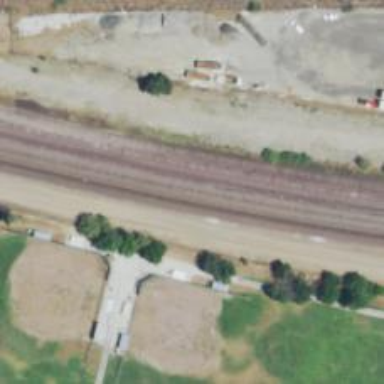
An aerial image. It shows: Railway siding with rails.